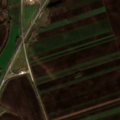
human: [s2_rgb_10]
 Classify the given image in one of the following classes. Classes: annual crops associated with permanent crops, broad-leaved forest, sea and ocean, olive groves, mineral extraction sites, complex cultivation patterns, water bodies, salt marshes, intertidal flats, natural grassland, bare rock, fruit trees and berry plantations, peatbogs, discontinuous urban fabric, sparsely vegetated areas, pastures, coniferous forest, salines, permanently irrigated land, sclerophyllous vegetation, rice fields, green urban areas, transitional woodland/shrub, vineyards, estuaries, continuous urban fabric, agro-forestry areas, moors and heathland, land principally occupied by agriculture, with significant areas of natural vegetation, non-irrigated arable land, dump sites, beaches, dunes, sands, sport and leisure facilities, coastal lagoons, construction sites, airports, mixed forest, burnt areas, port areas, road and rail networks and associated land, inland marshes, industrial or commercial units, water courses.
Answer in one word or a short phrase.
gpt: non-irrigated arable land, land principally occupied by agriculture, with significant areas of natural vegetation